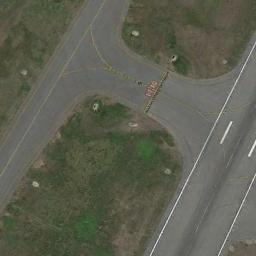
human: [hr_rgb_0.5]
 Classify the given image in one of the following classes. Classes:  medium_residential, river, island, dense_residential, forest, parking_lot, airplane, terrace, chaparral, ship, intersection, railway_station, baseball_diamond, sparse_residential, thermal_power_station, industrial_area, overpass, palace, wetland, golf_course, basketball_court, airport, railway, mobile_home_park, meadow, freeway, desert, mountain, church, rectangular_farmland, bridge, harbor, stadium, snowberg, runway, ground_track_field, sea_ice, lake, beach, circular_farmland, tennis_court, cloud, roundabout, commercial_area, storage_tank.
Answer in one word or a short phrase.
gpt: runway